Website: home-depot
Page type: billing-address
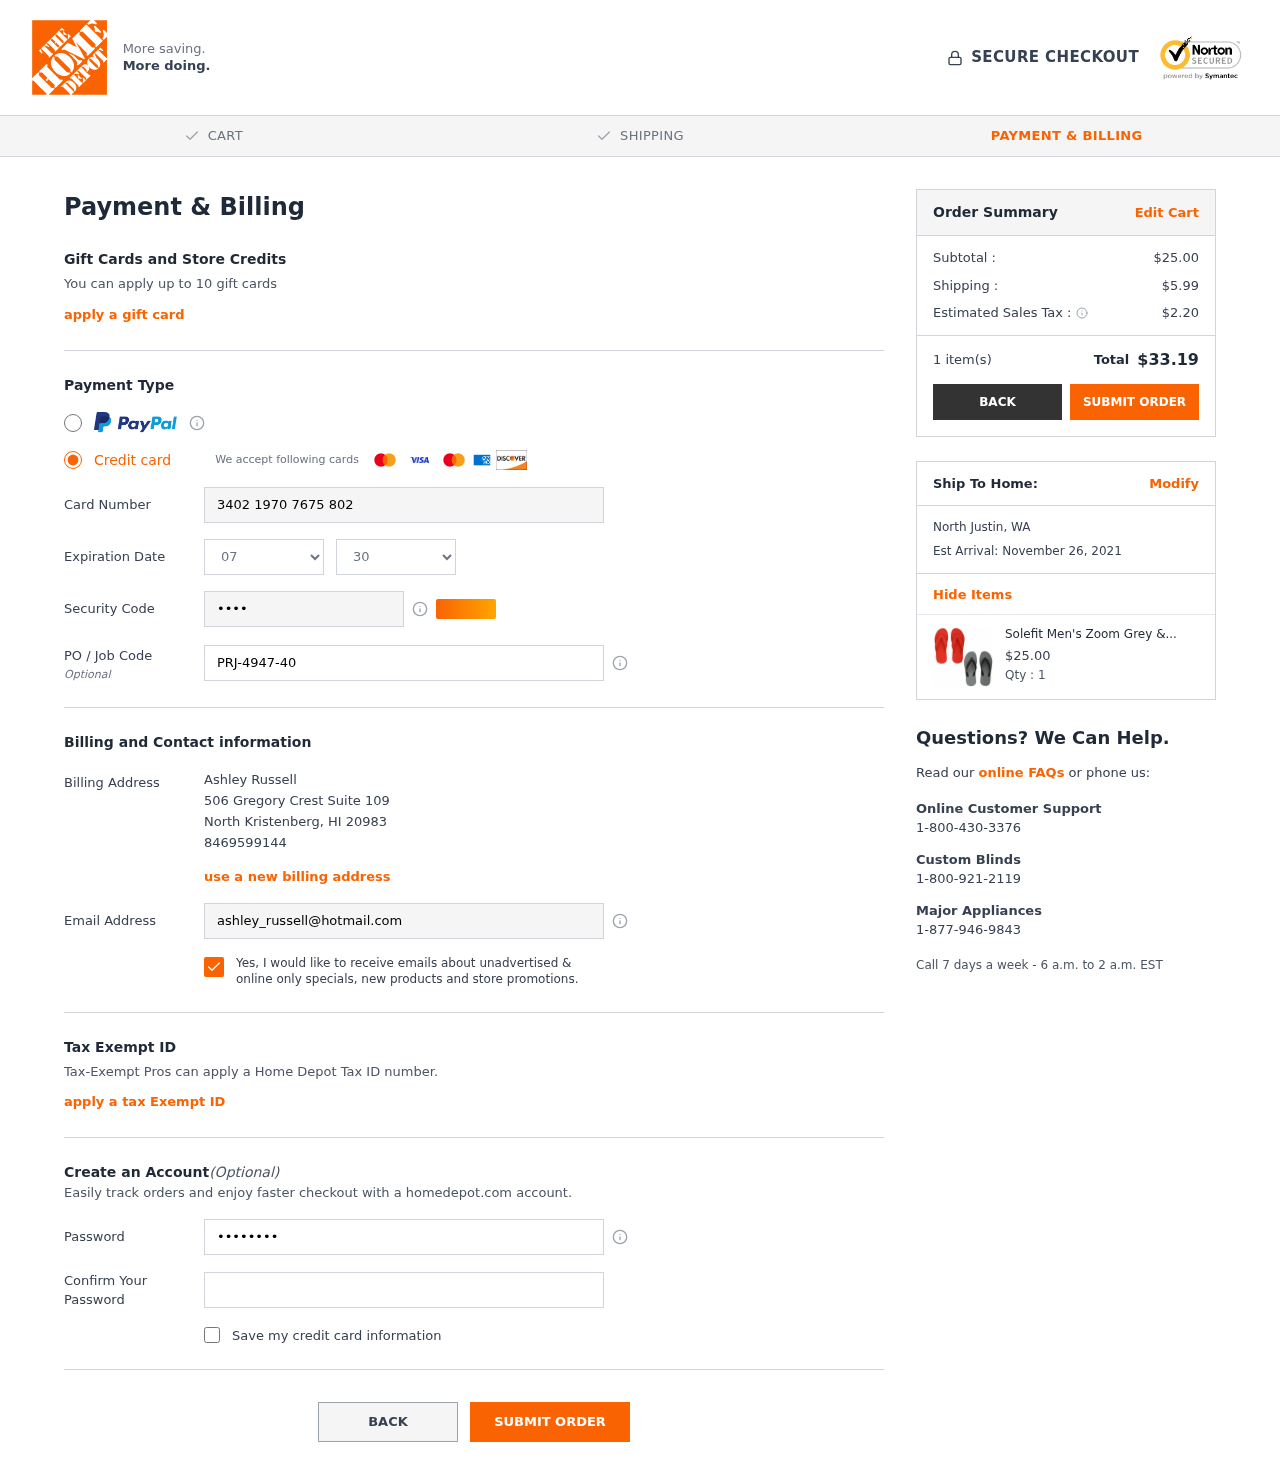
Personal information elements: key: PII_CARD_CVV
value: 7849
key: PII_CARD_EXPIRY_MONTH
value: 07
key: PII_CARD_EXPIRY_YEAR
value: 30
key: PII_CARD_NUMBER
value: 3402 1970 7675 802
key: PII_CITY
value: North Kristenberg
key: PII_CITY2
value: North Justin
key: PII_EMAIL
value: ashley_russell@hotmail.com
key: PII_FULLNAME
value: Ashley Russell
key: PII_JOB_CODE
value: PRJ-4947-40
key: PII_PHONE
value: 8469599144
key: PII_POSTCODE
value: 20983
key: PII_STATE_ABBR
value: HI
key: PII_STATE_ABBR2
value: WA
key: PII_STREET
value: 506 Gregory Crest Suite 109
Product elements: key: PRODUCT1_NAME
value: Solefit Men's Zoom Grey & Red Flip-Flops Pack of 2-7 UK (41 EU) (SLFT-0102-0106)
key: PRODUCT1_PRICE
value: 25
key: PRODUCT1_QUANTITY
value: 1
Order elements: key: ORDER_SUBTOTAL
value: $25.00
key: ORDER_SHIPPING_COST
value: $5.99
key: ORDER_TAX
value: $2.20
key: ORDER_NUM_ITEMS
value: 1 item(s)
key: ORDER_TOTAL
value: $33.19
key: ORDER_DELIVERY_DATE
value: Est Arrival: November 26, 2021